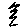
Label: zigzag